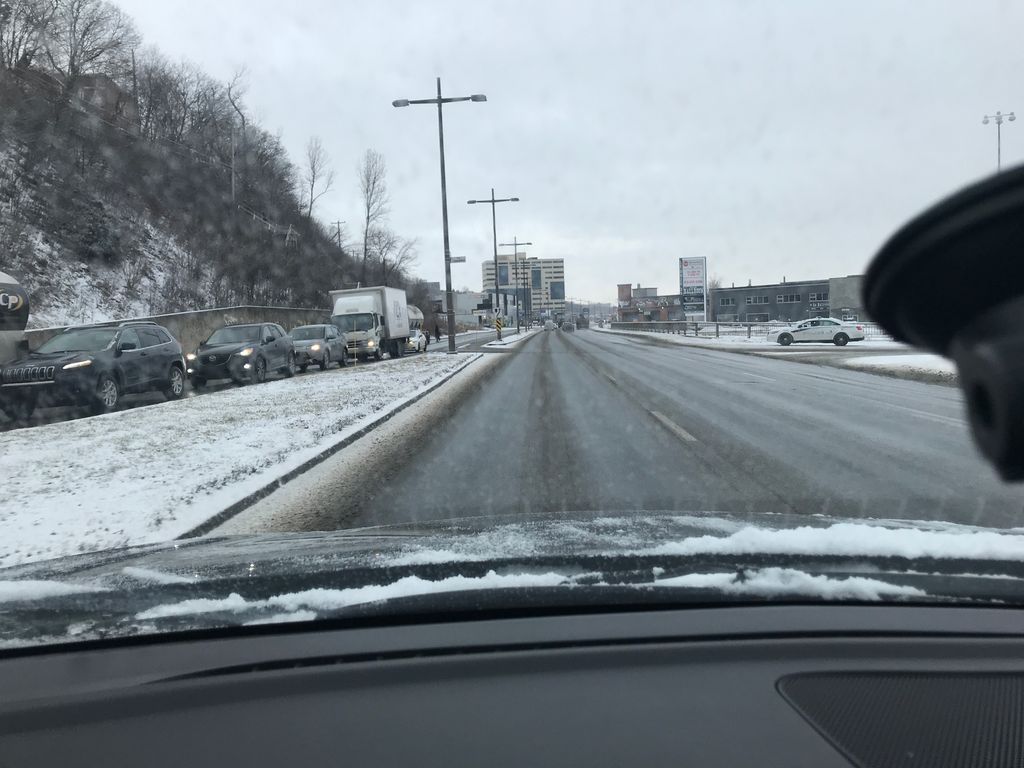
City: quebec_city